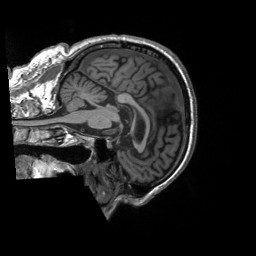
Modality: T1w
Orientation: sagittal
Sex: male
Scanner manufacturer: siemens
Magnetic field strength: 3 T
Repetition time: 2.3 s
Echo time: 0.00226 s